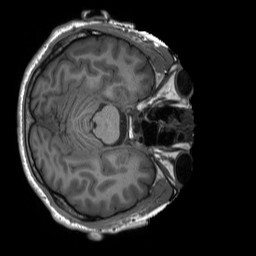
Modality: T1w
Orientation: axial
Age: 29
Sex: male
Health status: healthy
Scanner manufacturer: siemens
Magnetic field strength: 3 T
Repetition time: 2.3 s
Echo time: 0.00229 s